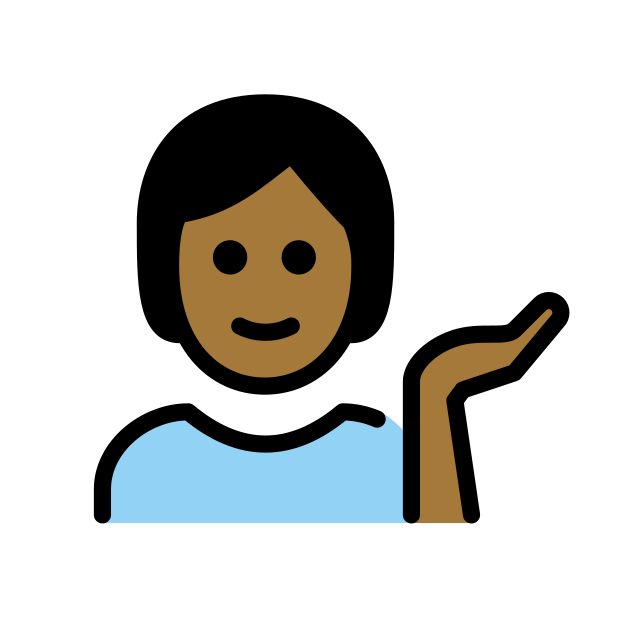
person tipping hand: medium-dark skin tone